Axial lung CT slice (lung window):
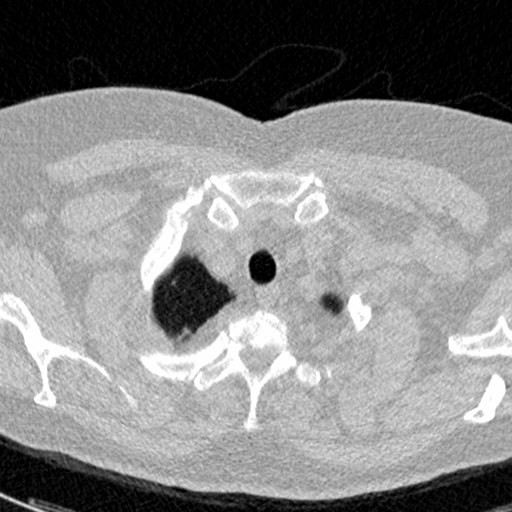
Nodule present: no